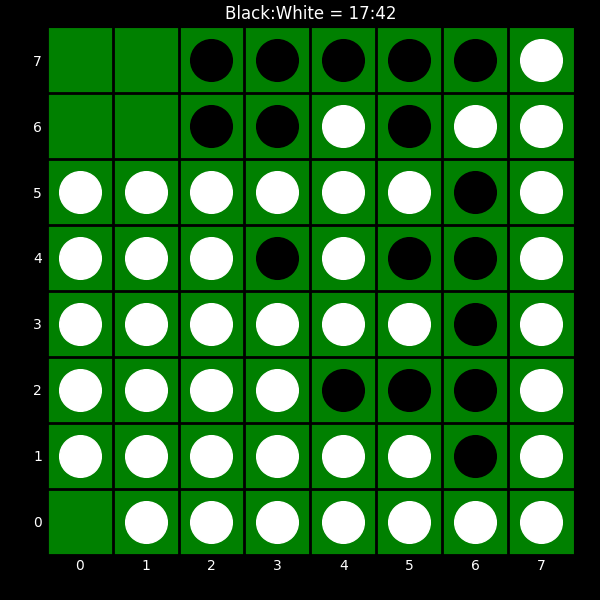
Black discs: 17
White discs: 42